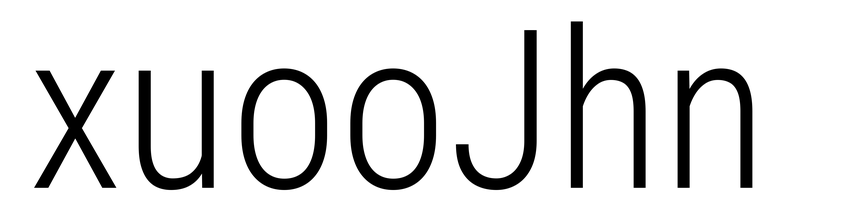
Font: Roboto_Condensed_Light